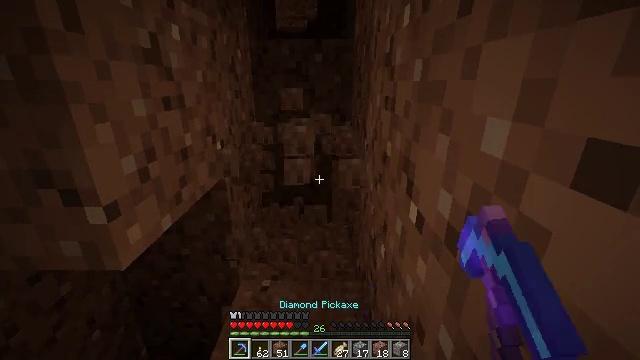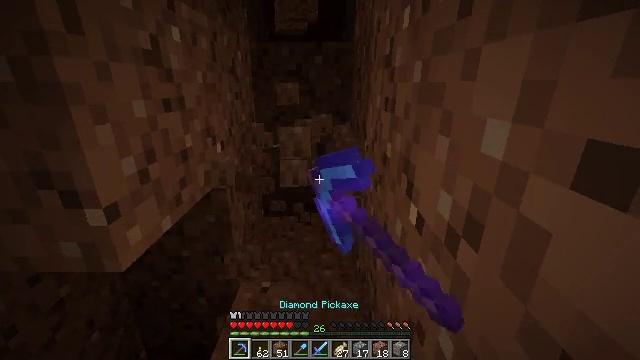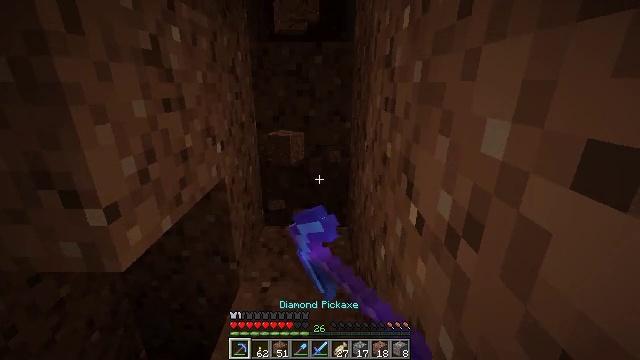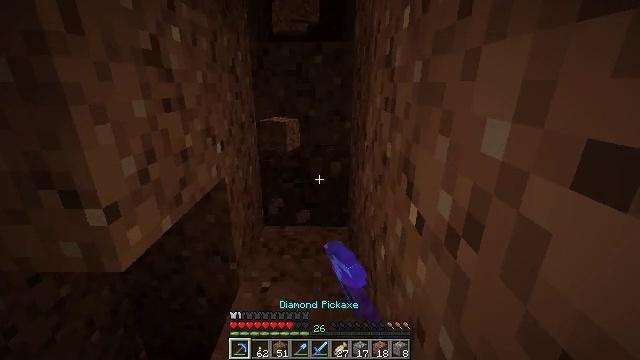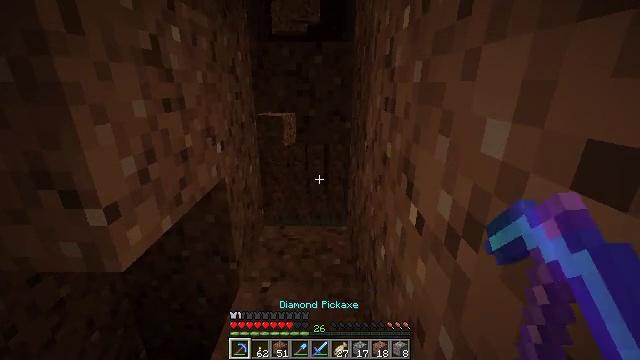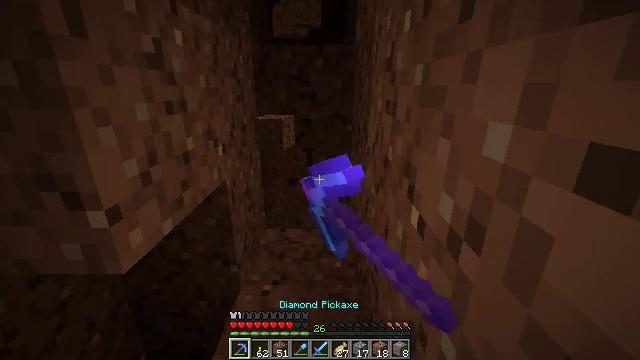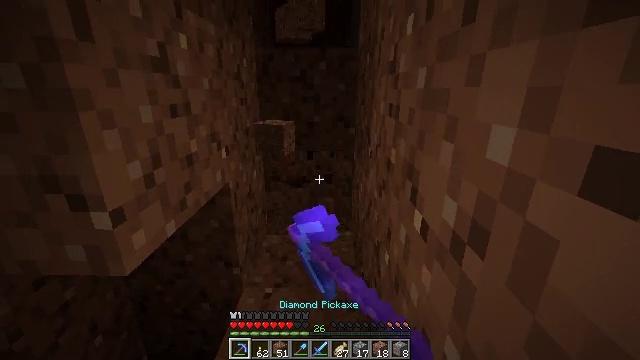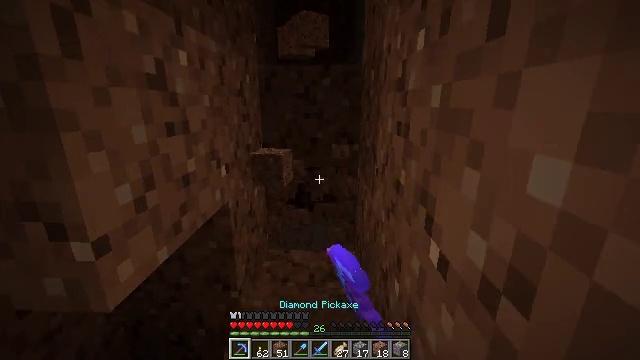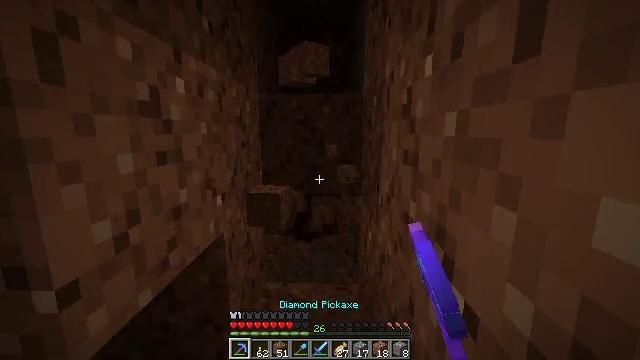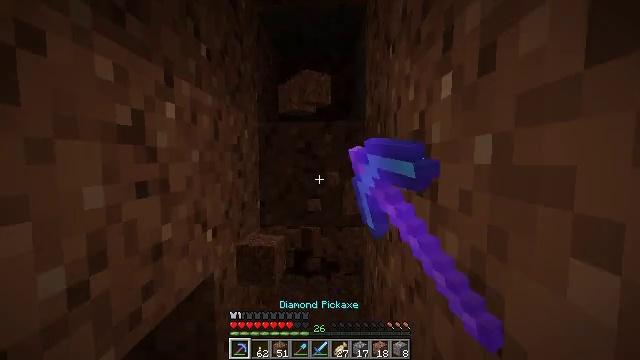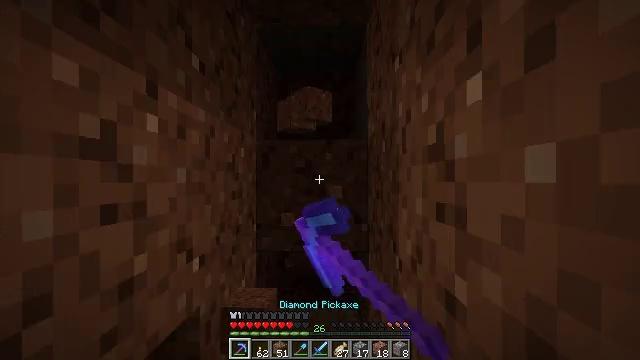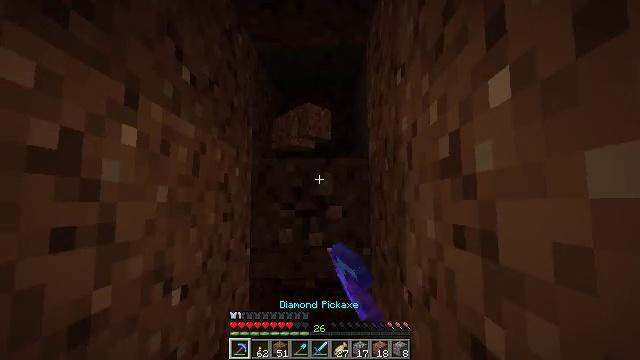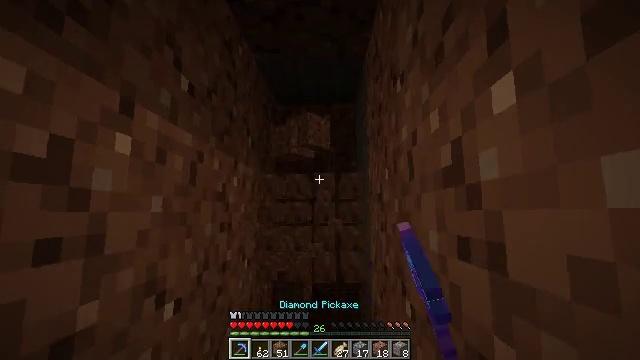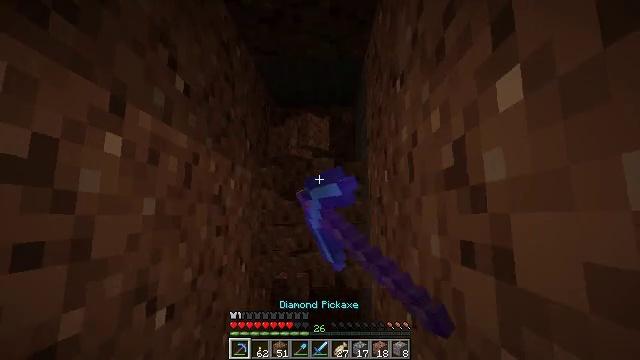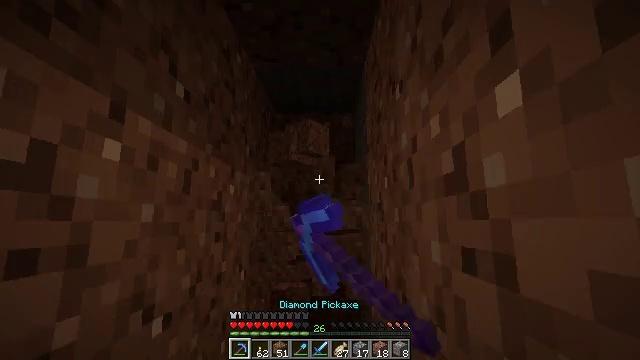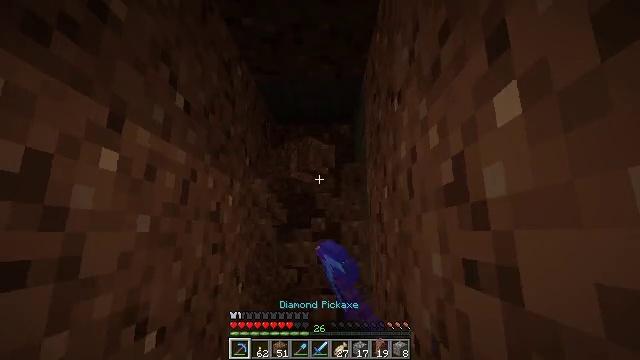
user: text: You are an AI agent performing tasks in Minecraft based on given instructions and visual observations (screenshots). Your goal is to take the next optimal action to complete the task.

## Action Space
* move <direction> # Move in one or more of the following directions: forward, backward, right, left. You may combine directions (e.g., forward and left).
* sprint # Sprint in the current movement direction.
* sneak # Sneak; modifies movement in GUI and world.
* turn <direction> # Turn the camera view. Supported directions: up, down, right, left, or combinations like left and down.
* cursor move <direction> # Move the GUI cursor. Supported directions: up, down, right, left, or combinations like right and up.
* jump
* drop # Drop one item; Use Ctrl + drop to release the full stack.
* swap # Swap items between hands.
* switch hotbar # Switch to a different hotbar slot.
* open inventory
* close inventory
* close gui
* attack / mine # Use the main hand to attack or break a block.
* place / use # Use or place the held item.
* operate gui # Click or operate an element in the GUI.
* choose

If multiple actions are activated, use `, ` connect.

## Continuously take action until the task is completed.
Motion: motion action
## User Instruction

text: Use a pickaxe to gather granite.
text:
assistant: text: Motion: attack / mine
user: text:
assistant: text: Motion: attack / mine
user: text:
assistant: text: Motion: attack / mine
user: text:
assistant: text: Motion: attack / mine
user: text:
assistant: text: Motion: attack / mine
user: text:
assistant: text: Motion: attack / mine
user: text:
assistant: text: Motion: move forward, turn up, attack / mine
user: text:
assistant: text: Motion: move forward, turn up, attack / mine
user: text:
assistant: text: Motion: move forward, turn up, attack / mine
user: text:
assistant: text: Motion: turn up, attack / mine
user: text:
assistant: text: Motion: turn up, attack / mine
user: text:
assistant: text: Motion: turn up, attack / mine
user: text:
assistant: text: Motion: attack / mine
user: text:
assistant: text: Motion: turn up, attack / mine
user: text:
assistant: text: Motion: turn up, attack / mine
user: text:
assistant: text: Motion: turn up, attack / mine
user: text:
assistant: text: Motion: turn up, attack / mine
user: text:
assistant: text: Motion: attack / mine
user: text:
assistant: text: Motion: attack / mine
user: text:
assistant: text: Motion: attack / mine
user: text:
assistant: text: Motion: attack / mine
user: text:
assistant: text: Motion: attack / mine
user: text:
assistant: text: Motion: attack / mine
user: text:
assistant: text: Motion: attack / mine
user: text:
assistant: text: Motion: attack / mine